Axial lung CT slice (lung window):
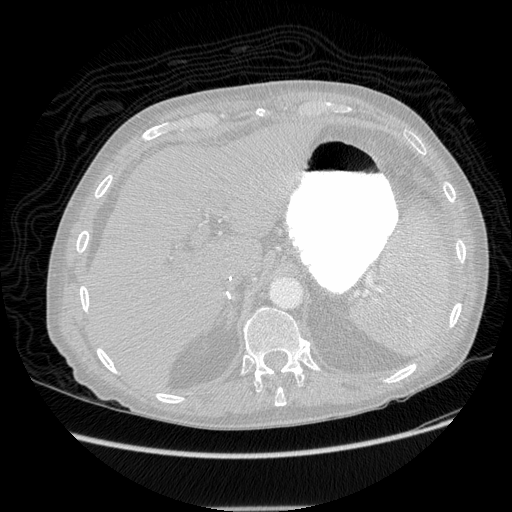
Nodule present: no